Question: I begin a "new" Fibonacci algorithm, but it's not working. It's very simple:
'''
--fiblista 0 n = [0]
--fiblista 1 n = [1]
fiblista a n
| a <= n = (0:1:tail, ((fiblista!!d)+(fiblista!!c))) fiblista a+1 n
where d = a - 1
c = a - 2
'''
Example:

First error code: parse error on input '='
Any idea how to fix this algorithm?
I read thousand of example Fibonacci algorithm in haskell, but I need to write a new one.
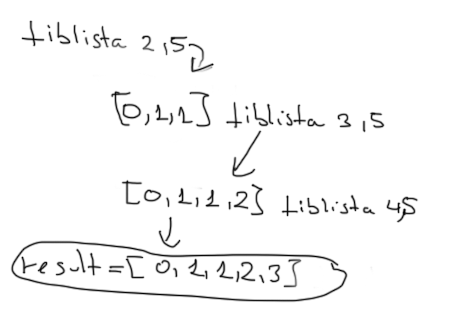
Answer: Your indentation is wrong. Try:
'''
fiblista 0 n = [0]
fiblista 1 n = [1]
fiblista a n
| a < n = (tail, ((fiblista!!d)+(fiblista!!c))) fiblista a+1 n
where d = a - 1
c = a - 2
'''
But this code still won't compile. 'fiblista' is a function with two parameters, but you also try to use it as a list. You also try to use a tuple as a function.
If you are still stuck writing your function, it would help if you could describe what the parameters to 'fiblista' are, and what it should return. Include a type signature.
Is this homework?
---
So.
'fiblista a n' is a list of Fibonacci numbers, starting with the Fibonacci number, and ending with the (-1) Fibonacci number.
This is a list question.
<URL> to calculate 'fiblista a n'.